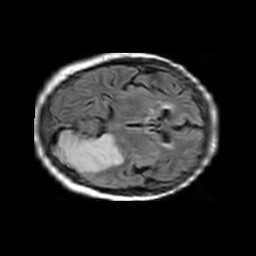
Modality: FLAIR
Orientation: axial
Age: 74
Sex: female
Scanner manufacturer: philips
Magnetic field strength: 1.5 T
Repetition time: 11 s
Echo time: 0.14 s